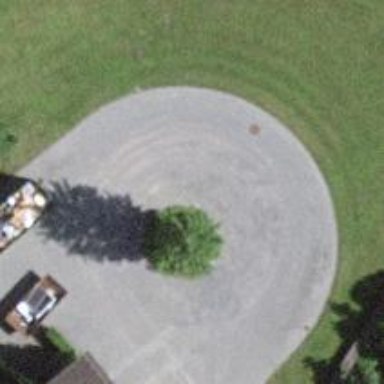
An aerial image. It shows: Turning circle on the road.